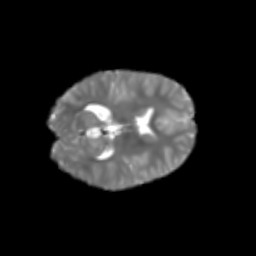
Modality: T2w
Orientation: axial
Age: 6
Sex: female
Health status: healthy